Question: I'm currently self-studying Java. I'm learning Graphical User Interface(GUI) programming.
I want 'JPanel's to be arranged from top to bottom in a 'JFrame'.First of all,I have a 'JLabel' added to the first 'JPanel'. The second 'JPanel' has 5 'JRadioButtions'. The third 'JPanel' has a 'JButton' and a 'JLabel'.
When the 'JButton' is pressed,the 'JLabel' in the 3 'JPanel' shows some text.
I used 'BoxLayout'('BoxLayout.X_AXIS') for all the 'JPanels' and added all 3 of them into a 'JFrame' which has 'FlowLayout()'. Here is a small piece of code:
'''
class GUI extends JFrame implements ActionListener {
JPanel pan1,pan2,pan3; //3 JPanels
JRadioButton rad1,rad2,rad3,rad4,rad5; //5 RadioButtons
JButton button; //A JButton
JLabel label; //A JLabel
public GUI(String header)
{
super(header);
setLayout(new FlowLayout()); //set FlowLayout to JFrame
setBounds(350,325,600,125);
setResizable(false);
creator();
adder();
commander();
add(pan1);
add(pan2);
add(pan3); //Add all 3 panels to JFrame
}
private void adder()
{
pan1.setLayout(new BoxLayout(pan1,BoxLayout.X_AXIS));
pan2.setLayout(new BoxLayout(pan2,BoxLayout.X_AXIS));
pan3.setLayout(new BoxLayout(pan3,BoxLayout.X_AXIS)); //Layout for all 3 JPanels
pan1.add(new JLabel("Choose a Security Level"));
ButtonGroup group=new ButtonGroup();
group.add(rad1);
group.add(rad2);
group.add(rad3);
group.add(rad4);
group.add(rad5);
pan2.add(rad1);
pan2.add(rad2);
pan2.add(rad3);
pan2.add(rad4);
pan2.add(rad5);
pan3.add(button);
pan3.add(label);
}
private void creator()
{
pan1=new JPanel();
pan2=new JPanel();
pan3=new JPanel();
rad1=new JRadioButton("Security Level 1");
rad2=new JRadioButton("Security Level 2");
rad3=new JRadioButton("Security Level 3");
rad4=new JRadioButton("Security Level 4");
rad5=new JRadioButton("Security Level 5");
button=new JButton("Move On");
label=new JLabel();
}
private void commander()
{
rad1.addActionListener(this);
rad2.addActionListener(this);
rad3.addActionListener(this);
rad4.addActionListener(this);
rad5.addActionListener(this);
rad1.setActionCommand("radio1");
rad2.setActionCommand("radio2");
rad3.setActionCommand("radio3");
rad4.setActionCommand("radio4");
rad5.setActionCommand("radio5");
button.addActionListener(this);
}
public void actionPerformed(ActionEvent evt)
{
//When button is pressed,the text in label changes
if(evt.getActionCommand().equals("radio1"))
label.setText("Very Easy to bypass");
else if(evt.getActionCommand().equals("radio2"))
label.setText("Easy to bypass");
else if(evt.getActionCommand().equals("radio3"))
label.setText("Can bypass Sometimes");
else if(evt.getActionCommand().equals("radio4"))
label.setText("Hard to bypass");
else if(evt.getActionCommand().equals("radio5"))
label.setText("Very Hard to bypass");
else
{ //Code here
}
repaint();
//More code here....
}
}
'''
This is the output I'm getting when I select the first radiobutton(Forget the green colour):

I want the "Very easy to Bypass" text to be placed above the "Move on" button and below all the 'JRadioButtons'. I can increase the size of the 'JFrame' so that there will be enough space. My questions are:
- - 'JFrame''JPanels'
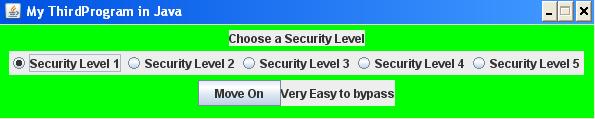
Answer: Use 'GridLayout'
'''
GridLayout layout = new GridLayout(0, 1, 0, 5);
setLayout(layout);
'''
What I would do to add 5 JPanels:
'''
import java.awt.GridLayout;
import javax.swing.JFrame;
import javax.swing.JLabel;
import javax.swing.JPanel;
public class PanelAdd extends JFrame {
JPanel [] panels ;
public PanelAdd() {
GridLayout layout = new GridLayout(0, 1, 0, 5);
setLayout(layout);
setDefaultCloseOperation(javax.swing.WindowConstants.EXIT_ON_CLOSE);
setSize(400, 350);
}
public static void main(String [] args) {
PanelAdd add = new PanelAdd();
add.addPanels();
add.setVisible(true);
}
private void addPanels() {
panels = new JPanel[5];
for (int i = 0 ; i < panels.length ; i++) {
panels[i] = new JPanel();
panels[i].add(new JLabel("This Is Panel "+i));
add(panels[i]);
}
}
}
'''
In this example, I made an array of 5 JPanels and add them through a loop.
I used 'GridLayout' for the job.